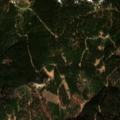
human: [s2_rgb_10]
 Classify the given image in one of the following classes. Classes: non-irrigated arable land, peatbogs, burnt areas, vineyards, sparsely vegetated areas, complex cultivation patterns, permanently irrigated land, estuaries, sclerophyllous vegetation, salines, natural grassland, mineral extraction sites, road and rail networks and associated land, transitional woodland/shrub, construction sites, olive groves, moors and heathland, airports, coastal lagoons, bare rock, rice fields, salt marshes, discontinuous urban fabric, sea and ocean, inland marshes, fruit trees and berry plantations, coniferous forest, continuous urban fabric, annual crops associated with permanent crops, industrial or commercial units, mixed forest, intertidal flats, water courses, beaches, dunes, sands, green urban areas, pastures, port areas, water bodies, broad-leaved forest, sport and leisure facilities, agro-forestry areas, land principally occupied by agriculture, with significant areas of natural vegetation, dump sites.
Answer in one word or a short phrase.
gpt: coniferous forest